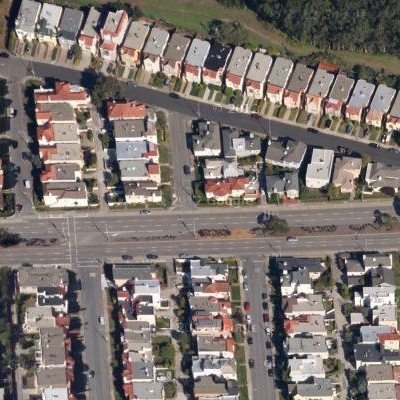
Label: fResident